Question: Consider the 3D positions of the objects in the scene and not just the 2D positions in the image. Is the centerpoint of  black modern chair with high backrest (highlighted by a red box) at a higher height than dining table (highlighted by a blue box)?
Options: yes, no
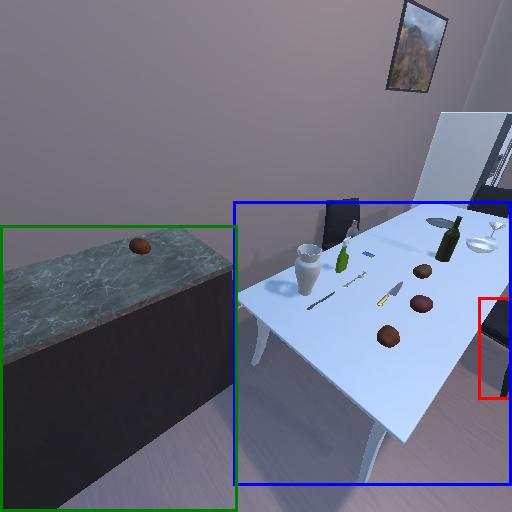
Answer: yes